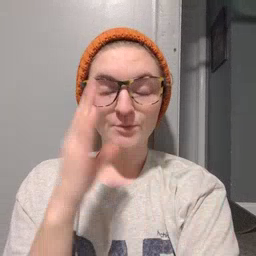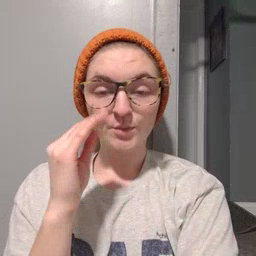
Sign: boy